Question: I'm looking for the best way to exclude unwanted text from the results of the following query:
'''
select message_
from jbpm_comment
order by time_ desc
'''

I've blacked out the url for security reasons. The highlighted text, is what I want to return. I need to figure out a way to drop everything else from the field:
- -
I haven't been able to incorporate TRIM to work as needed, but I might be missing some functional steps. Any advice is appreciated. Thanks!
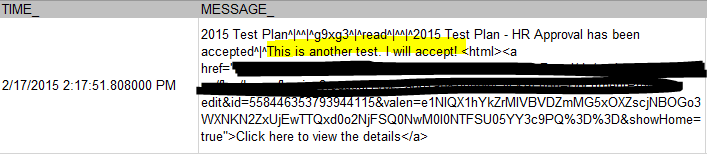
Answer: Given the pattern you describe, you can use regular expressions to remove the parts you don't want. You seem to have elements delimited by '^|^', so you can remove anything enclosed by pairs of those with <URL>, but you also want to get rid of the text before the first delimiter; you might be able to simplify this a bit but as a starting point and with a CTE to provide your two sample values:
'''
with t as (
select '2015 Test Plan^|^^|^g9xg3^|^read^|^^|^2015 Test Plan - HR Approval has been accepted^|^This is another test. I will accept!<html><a href="https://URL_REMOVED_> Click here to view the details' as text from dual
union all select 'TemplateName^|^^|^USERID^|^read/unread^|^^|^Accepted or Inquired^|^THE TEXT I WANT TO KEEP <html>web url' as text from dual
)
select regexp_replace(text, '^.*(\^\|\^.*\^\|\^)')
from t;
KEEP
--------------------------------------------------------------------------------------------------------
This is another test. I will accept!<html><a href="https://URL_REMOVED_> Click here to view the details
THE TEXT I WANT TO KEEP <html>web url
'''
Then the result of that can be fed to a second 'regexp_replace' that removes anything starting with '<html>':
'''
with t as (
select '2015 Test Plan^|^^|^g9xg3^|^read^|^^|^2015 Test Plan - HR Approval has been accepted^|^This is another test. I will accept!<html><a href="https://URL_REMOVED_> Click here to view the details' as text from dual
union all select 'TemplateName^|^^|^USERID^|^read/unread^|^^|^Accepted or Inquired^|^THE TEXT I WANT TO KEEP <html>web url' as text from dual
)
select regexp_replace(regexp_replace(text, '^.*(\^\|\^.*\^\|\^)'), '<html.*') as keep
from t;
KEEP
----------------------------------------
This is another test. I will accept!
THE TEXT I WANT TO KEEP
'''
<URL>.